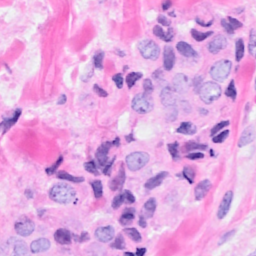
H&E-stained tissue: Breast